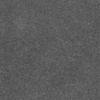
Label: dusty